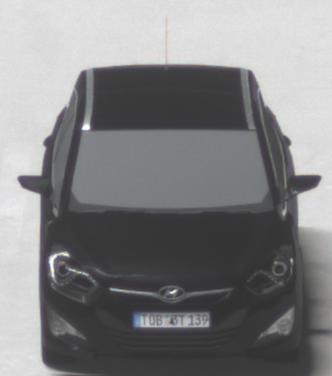
Make: Hyundai
Model: i40 Kombi 1.6 GDI
Detailed model: i40 (VF) Kombi
Model produced from: 2012/08
Model produced until: 2013/09
Doors: 5
Color: black
Road condition: dry road
Daytime: not specified
Contrast: high contrast